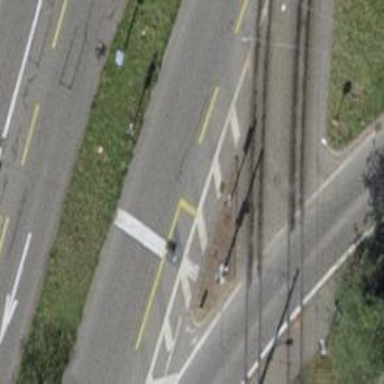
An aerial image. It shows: Road with traffic signals.